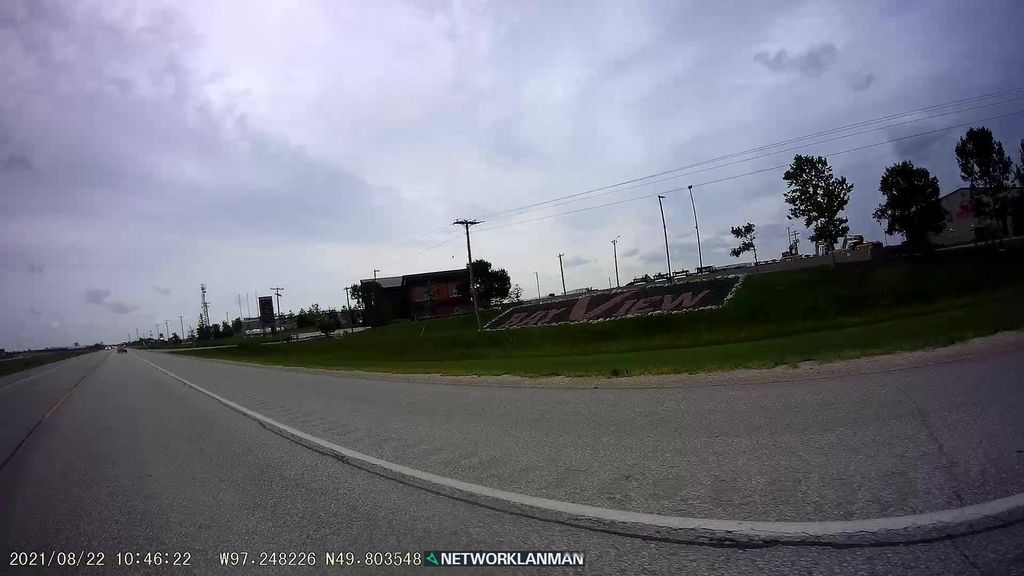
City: winnipeg